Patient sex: F
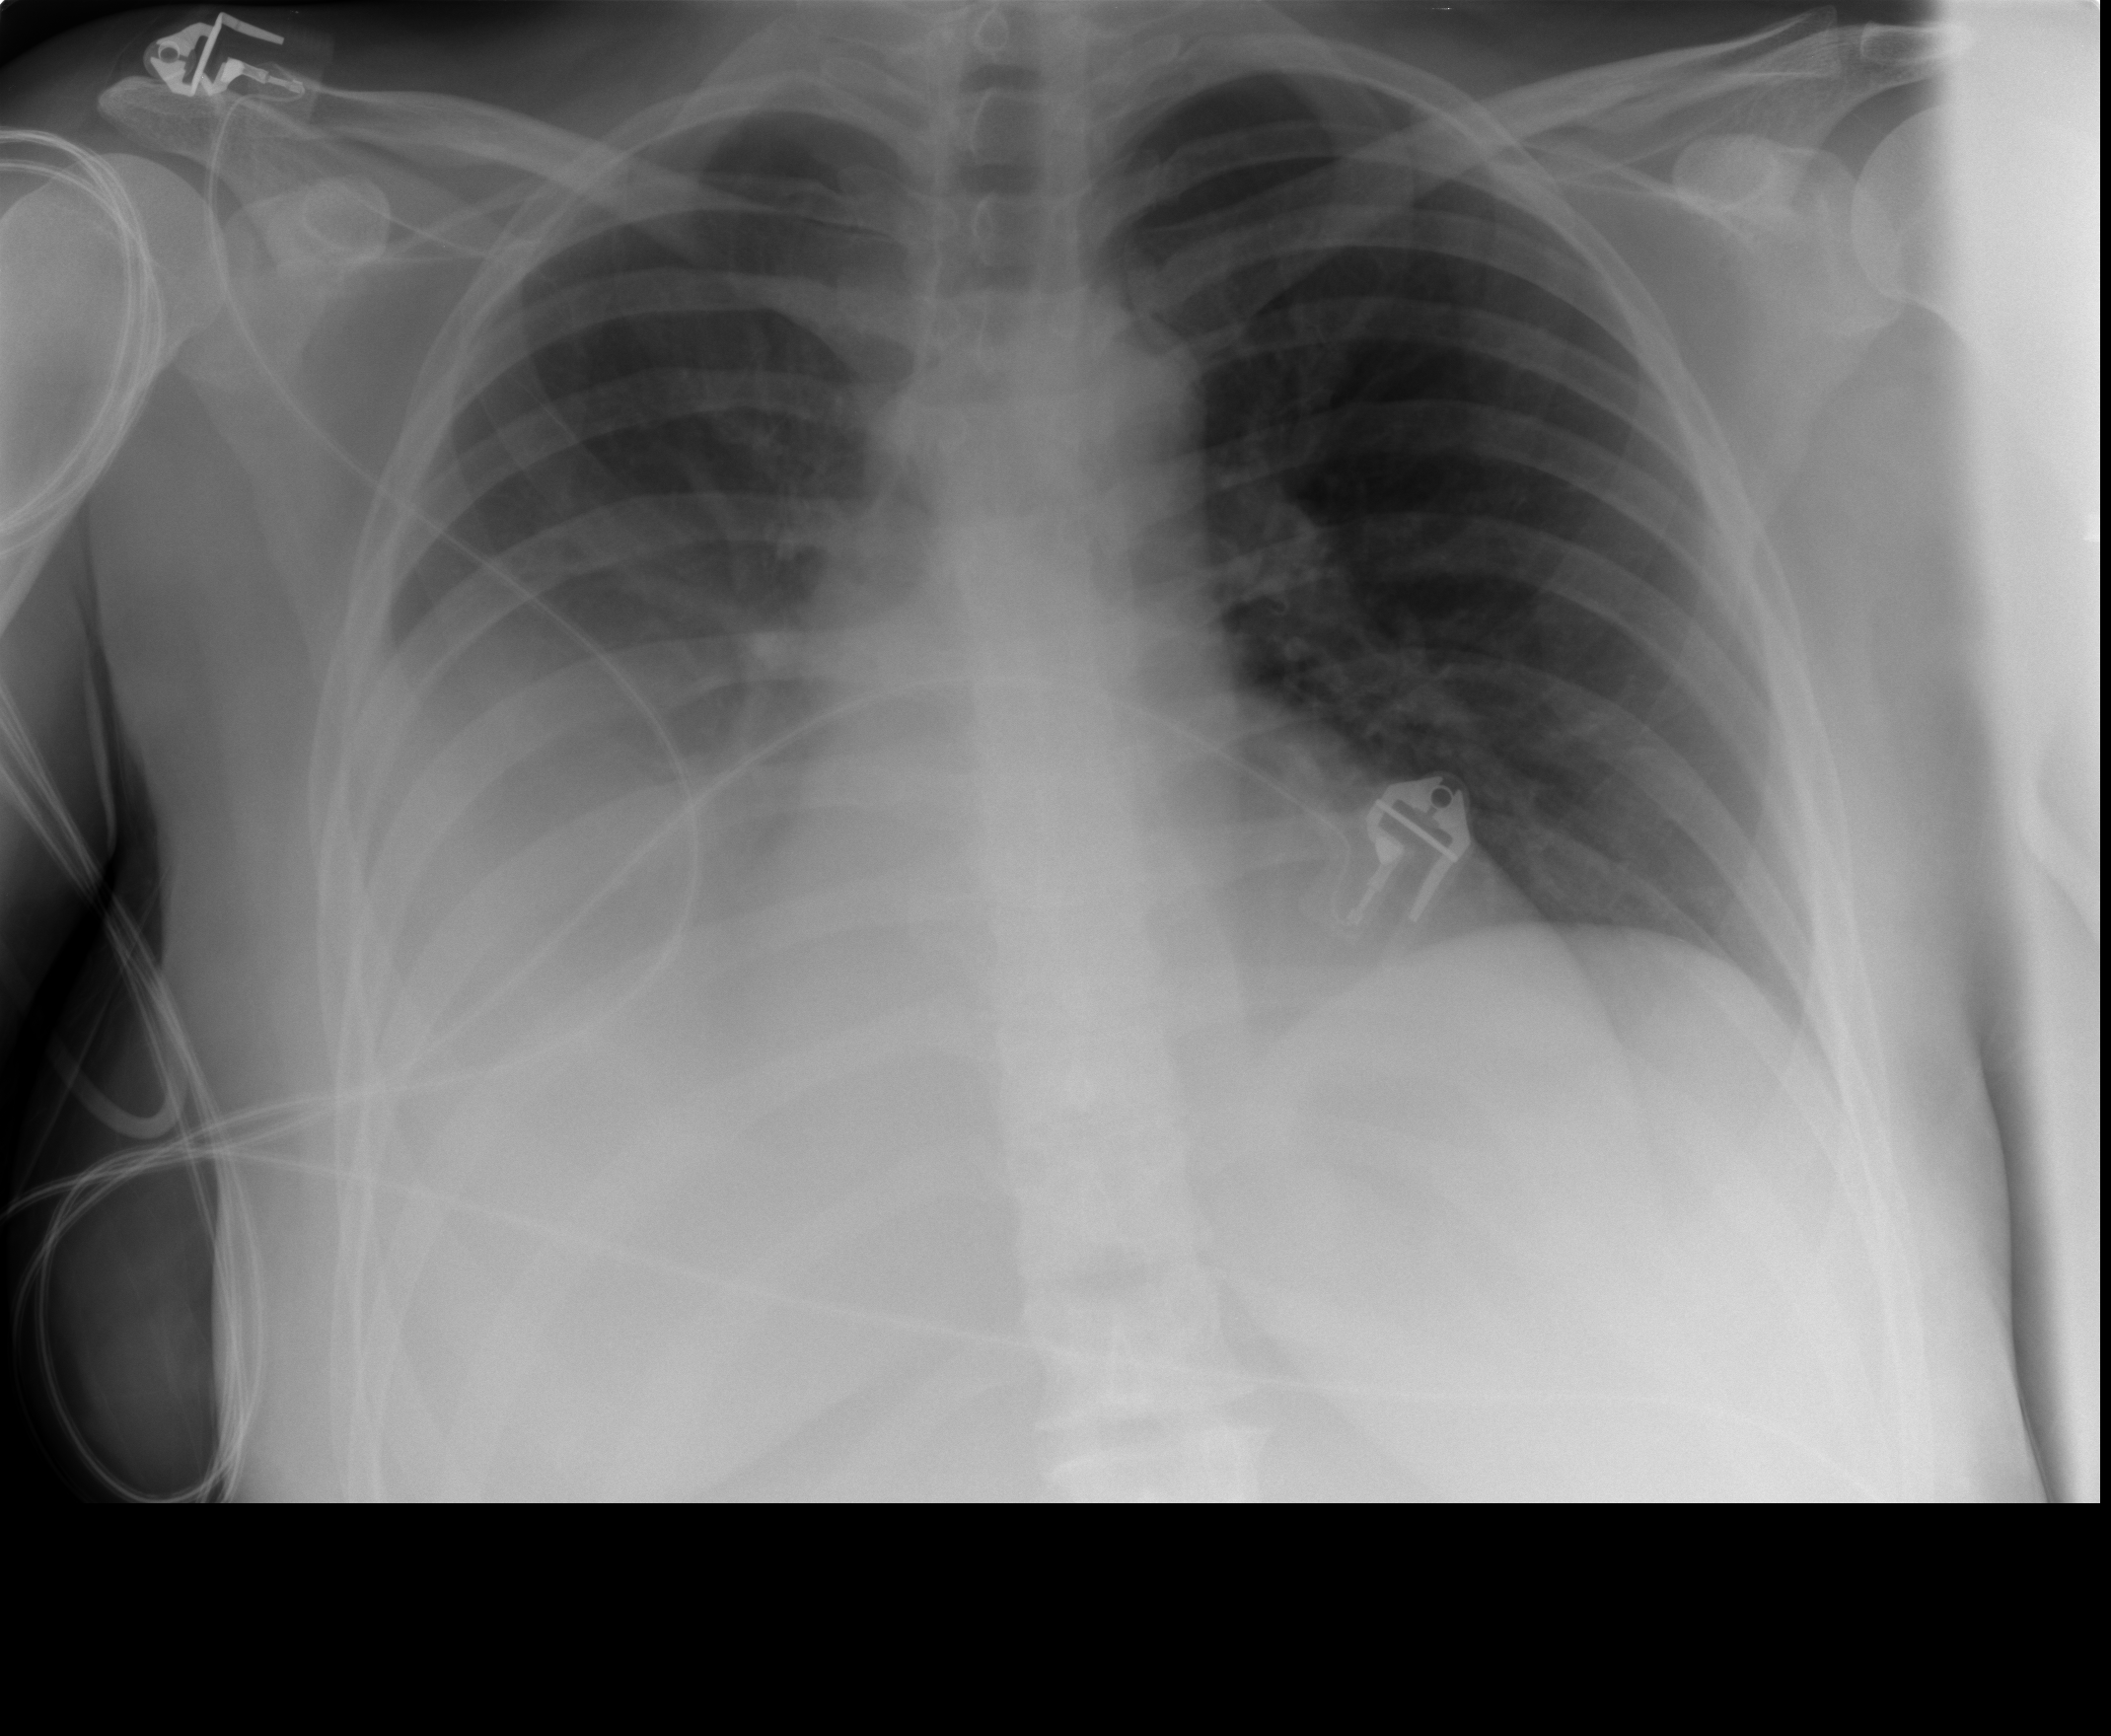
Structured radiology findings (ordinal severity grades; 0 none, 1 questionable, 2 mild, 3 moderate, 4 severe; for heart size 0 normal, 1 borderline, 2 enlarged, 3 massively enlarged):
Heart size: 0
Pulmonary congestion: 0
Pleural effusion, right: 3
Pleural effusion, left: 0
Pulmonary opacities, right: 0
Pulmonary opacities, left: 0
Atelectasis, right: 0
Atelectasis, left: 0